Interaction volume radius: 10 \u00c5
Interaction volume height: 15 \u00c5
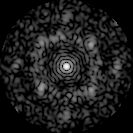
Disorder parameter: 0.6425